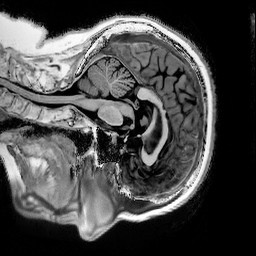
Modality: T1w
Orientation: sagittal
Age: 68
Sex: female
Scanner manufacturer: siemens
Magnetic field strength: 3 T
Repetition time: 5 s
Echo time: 0.00298 s